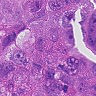
Metastatic tissue present: yes